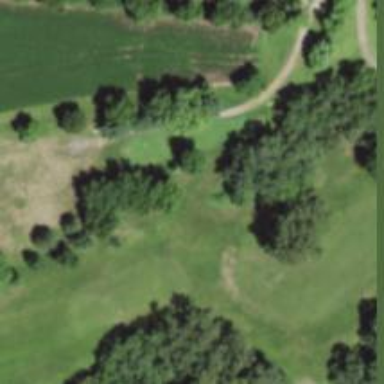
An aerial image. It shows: Golf tee.